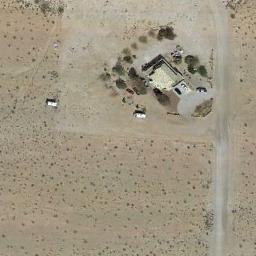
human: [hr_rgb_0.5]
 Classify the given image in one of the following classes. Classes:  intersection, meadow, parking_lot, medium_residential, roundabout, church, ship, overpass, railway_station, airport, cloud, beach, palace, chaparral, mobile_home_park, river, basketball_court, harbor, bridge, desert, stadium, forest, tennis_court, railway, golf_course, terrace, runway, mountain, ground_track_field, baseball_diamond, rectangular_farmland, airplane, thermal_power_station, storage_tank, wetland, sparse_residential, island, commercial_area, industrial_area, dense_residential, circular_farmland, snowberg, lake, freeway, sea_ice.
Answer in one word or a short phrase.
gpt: sparse_residential